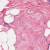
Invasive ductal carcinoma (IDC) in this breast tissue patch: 0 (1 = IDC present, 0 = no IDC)